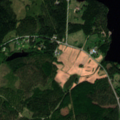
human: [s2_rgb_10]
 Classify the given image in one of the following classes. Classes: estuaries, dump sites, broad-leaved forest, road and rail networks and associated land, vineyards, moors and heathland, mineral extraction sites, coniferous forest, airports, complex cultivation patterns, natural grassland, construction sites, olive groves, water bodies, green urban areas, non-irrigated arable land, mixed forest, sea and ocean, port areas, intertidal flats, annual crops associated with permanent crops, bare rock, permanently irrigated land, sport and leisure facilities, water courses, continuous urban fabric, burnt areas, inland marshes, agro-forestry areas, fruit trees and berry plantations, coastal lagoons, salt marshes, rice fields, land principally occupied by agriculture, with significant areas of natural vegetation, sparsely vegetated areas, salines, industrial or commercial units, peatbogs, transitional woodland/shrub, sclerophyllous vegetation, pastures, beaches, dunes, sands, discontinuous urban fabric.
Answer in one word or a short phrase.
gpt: land principally occupied by agriculture, with significant areas of natural vegetation, mixed forest, water bodies